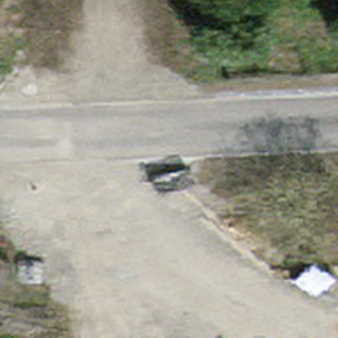
Label: other